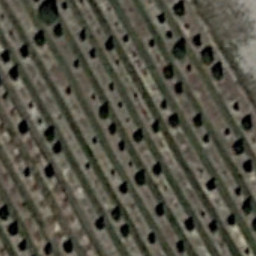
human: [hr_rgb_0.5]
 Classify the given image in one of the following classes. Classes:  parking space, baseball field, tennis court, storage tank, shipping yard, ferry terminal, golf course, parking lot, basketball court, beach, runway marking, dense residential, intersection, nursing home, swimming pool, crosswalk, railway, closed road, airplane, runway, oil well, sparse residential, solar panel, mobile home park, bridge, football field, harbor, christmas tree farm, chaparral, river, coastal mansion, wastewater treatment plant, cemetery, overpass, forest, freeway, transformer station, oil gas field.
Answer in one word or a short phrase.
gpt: christmas tree farm